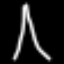
Label: The Eiffel Tower